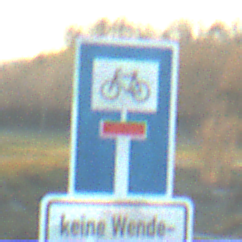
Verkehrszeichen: SackgasseRadverkehrDurchlaessig
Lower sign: HinweisGeaenderteVorfahrtVerkehrsfuehrungVerkehrsregelung3
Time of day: SunriseSunset
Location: Outdoor (RoadRail)
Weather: PartlyCloudy
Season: NotSpecified
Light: Natural